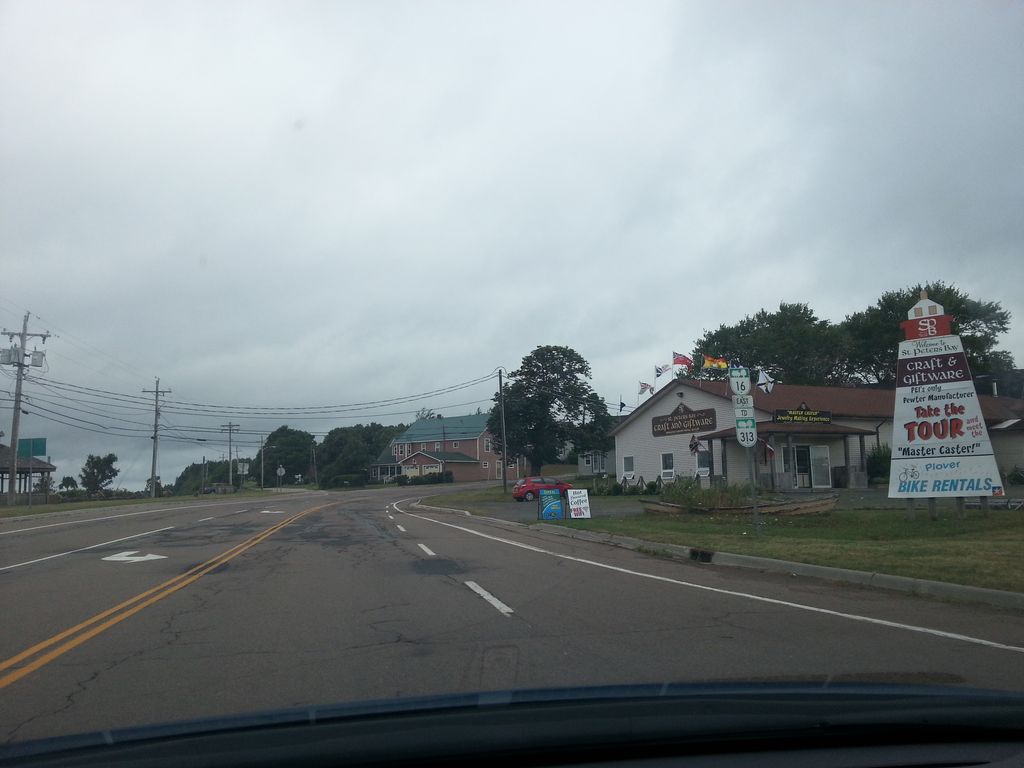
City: charlottetown